Question: I need to create a function to accept an incoming form with a file attachment and upload it to an Azure blob storage container. I have gotten the function to upload to Azure. Initially I was just getting a blank file. But then I used the information in this <URL> to restructure my function. Now I'm getting an object instead of a blank file.
Currently my function looks like this:
'''
async function uploadFile (req, res) {
try {
var formidable = require('formidable');
var fs = require('fs');
const storage = require('@azure/storage-blob')
const { randomBytes } = require('crypto');
const blobNameUniq = Math.random().toString(36).slice(2) + randomBytes(8).toString('hex') + new Date().getTime();
const accountname ="MYACCOUNT_HERE";
const key = "MYKEY_HERE";
const cerds = new storage.StorageSharedKeyCredential(accountname,key);
const blobServiceClient = new storage.BlobServiceClient('https://${accountname}.blob.core.windows.net',cerds);
const containerName= blobServiceClient.getContainerClient('dev');
const containerClient = await blobServiceClient.getContainerClient(containerName.containerName);
let form = new formidable.IncomingForm();
form.parse(req, async function (err, fields, files) {
const file = files.file;
const blobName = blobNameUniq + files.file;
const contentType = file.type;
console.log('content type is: ', contentType)
const filePath = file.path;//This is where you get the file path.
console.log('filePath is: ', filePath)
const blockBlobClient = containerClient.getBlockBlobClient(blobName);
const uploadBlobResponse = await blockBlobClient.uploadFile(filePath);
return uploadBlobResponse
});
}
catch (error) {
console.log(error);
}
}
'''
What I see in Azure (as shown in the link below) is [object Object] at the end of the file name and application/octet-stream as the type. (The file I was testing with is a .png.)

It feels like the problem is that I'm not actually sending just the file to Azure. But I haven't been able to work out what I need to change.
For what it's worth, I have a function successfully connecting to my Azure blob storage to return a SAS for existing blobs. So I feel sure my account and account keys are correct. I'm also getting no error messages back from Azure. Via console.log I'm also able to see that the form parses properly and I can see the proper name, path and mime type.
Any suggestions on what I need to change to make this work?
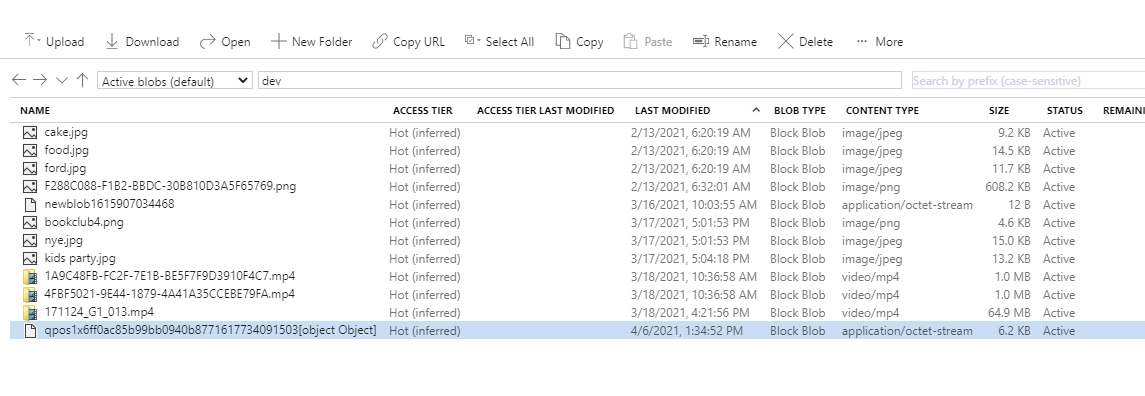
Answer: The reason you're getting this is because 'files.file' is an object.
'''
const blobName = blobNameUniq + files.file
'''
Please change the above line of code to:
'''
const blobName = blobNameUniq + files.file.name
'''
And you should see proper name for your blob.